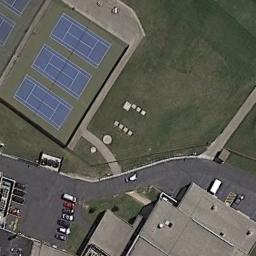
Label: tennis_court